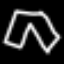
Label: pants